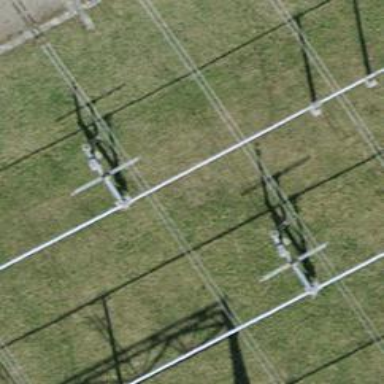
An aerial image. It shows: Switch for power supply.